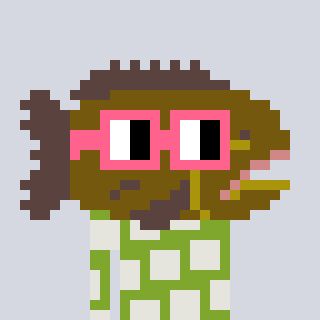
a pixel art character with square pink glasses, a grouper-shaped head and a slimegreen-colored body on a cool background